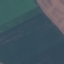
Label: AnnualCrop